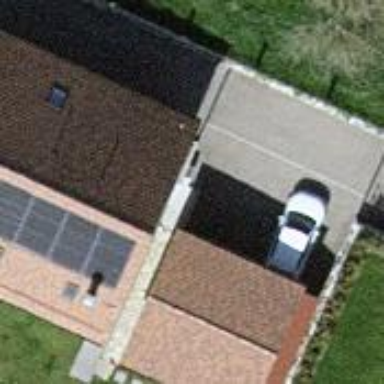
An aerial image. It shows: Garage.